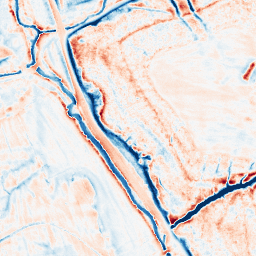
Category: edge_preserving
Decomposition family: anisotropic_diffusion
Decomposition parameters: iterations: 50
kappa: 100
gamma: 0.15
Upsampling method: quadratic
Upsampling parameters: scale: 8
Upsampling scale: 8